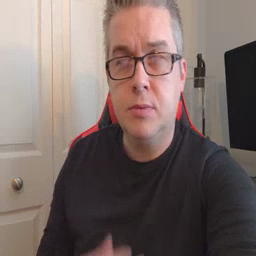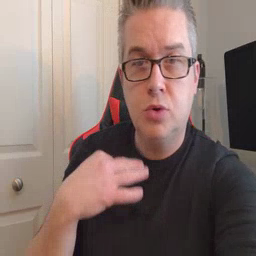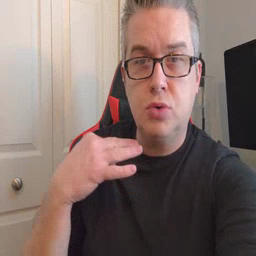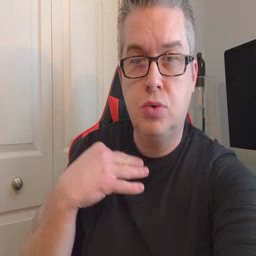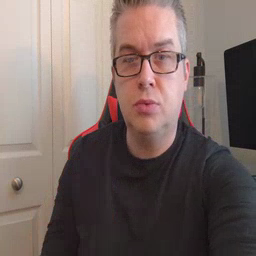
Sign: shirt